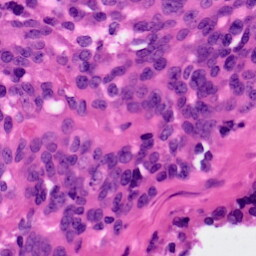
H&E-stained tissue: Ovarian